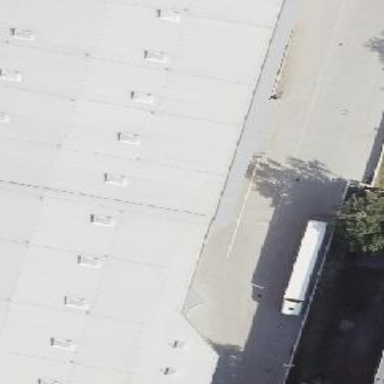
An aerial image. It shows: View of roof of building.